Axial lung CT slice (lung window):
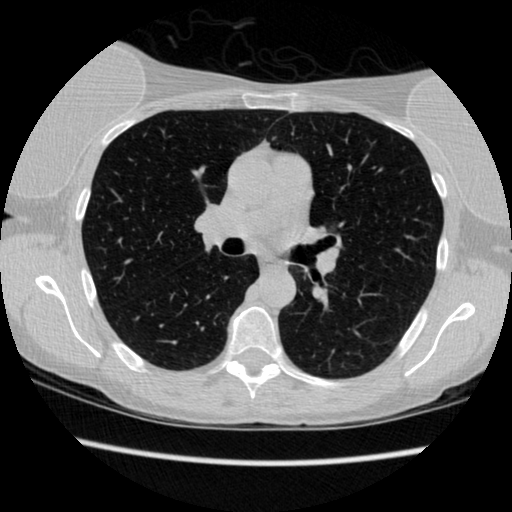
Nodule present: no